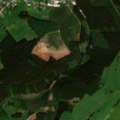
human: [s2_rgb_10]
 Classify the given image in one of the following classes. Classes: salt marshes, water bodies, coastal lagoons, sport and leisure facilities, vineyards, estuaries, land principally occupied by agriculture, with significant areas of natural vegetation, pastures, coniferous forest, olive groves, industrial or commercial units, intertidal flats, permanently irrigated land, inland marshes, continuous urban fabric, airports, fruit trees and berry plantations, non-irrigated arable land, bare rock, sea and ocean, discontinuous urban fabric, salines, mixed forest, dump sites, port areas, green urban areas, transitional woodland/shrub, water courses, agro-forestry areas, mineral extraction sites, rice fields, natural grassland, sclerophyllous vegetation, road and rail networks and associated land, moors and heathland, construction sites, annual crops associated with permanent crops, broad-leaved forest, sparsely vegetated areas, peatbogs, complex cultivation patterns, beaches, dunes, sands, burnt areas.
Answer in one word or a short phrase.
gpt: discontinuous urban fabric, pastures, coniferous forest, mixed forest